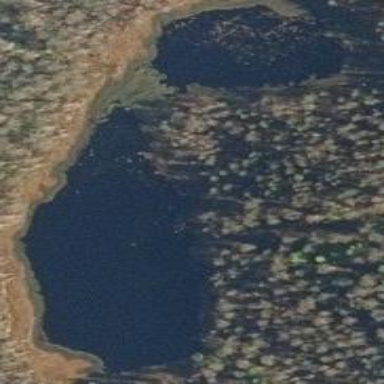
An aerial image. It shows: Serene lake surrounded by nature.